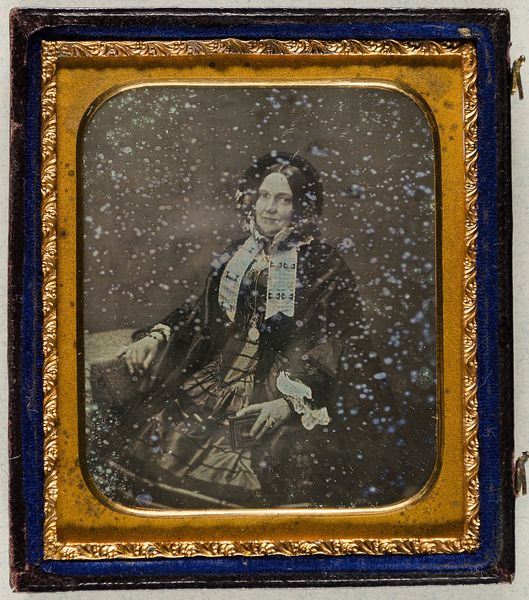
Titel: Porträt einer Frau
Standort: Hamburg
Institution: Museum für Kunst und Gewerbe Hamburg
Schlagwörter: frau, figur, kopfbedeckung, foto, fotografie, photographie, photo, etui, lichtbild, daguerreotypie, bildwerke, angewandte und bildende kunst, hessische systematik, porträtfotografie, porträtphotographie, kniestück